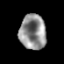
Tissue: prostate
Cell type: T cells
Senescence score: 0.3089
Nuclear area (px): 912
Mean DAPI intensity: 142.743